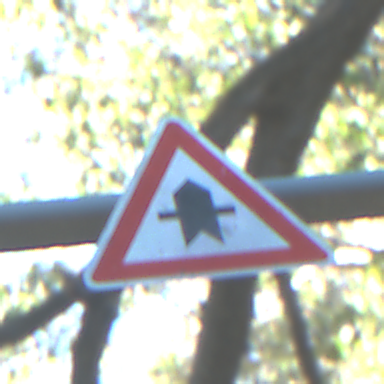
Verkehrszeichen: Vorfahrt
Umgebung: Outdoor, Nature
Tageszeit: MorningAfternoon
Wetter: Clear
Licht: Natural
Jahreszeit: NotSpecified
Kontrast: LowContrast